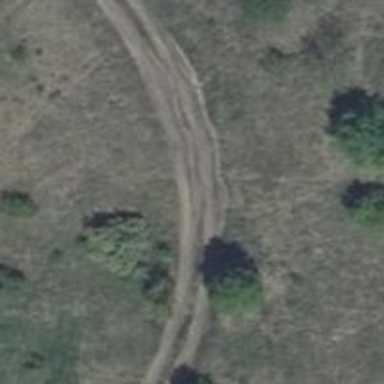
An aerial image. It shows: Dirt track with grade 4 tracktype.